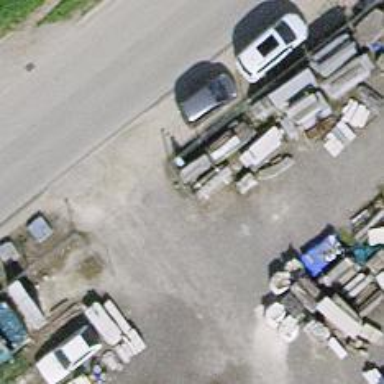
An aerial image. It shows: Driveway.